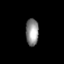
Tissue: skin
Cell type: Epithelial cells
Senescence score: 0.82
Nuclear area (px): 342
Mean DAPI intensity: 141.588